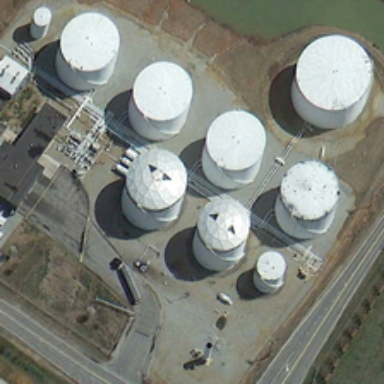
The biggest white columnar is next to a line of white columnar tanks close to two silvery columnar tanks .